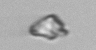
Label: detritus_transparent